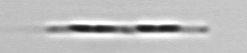
Label: Leptocylindrus